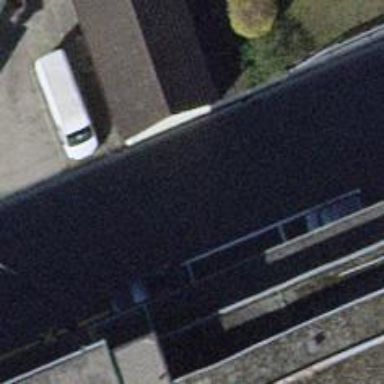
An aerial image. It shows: Parking lane area.